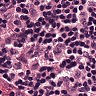
Metastatic tissue present: no